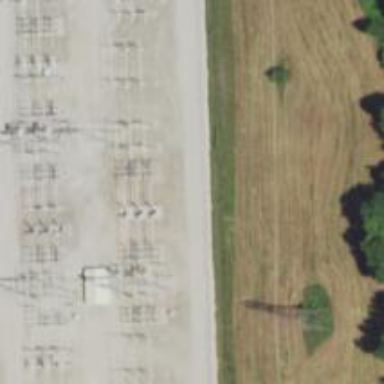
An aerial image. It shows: Switch for power supply.